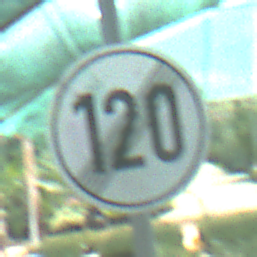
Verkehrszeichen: EndeGeschwindigkeit120
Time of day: MorningAfternoon
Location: Roofed (Special)
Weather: PartlyCloudy
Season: NotSpecified
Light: Natural